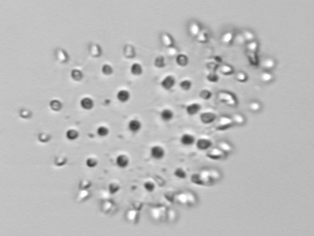
Label: Parvicorbicula_socialis